Question: I am so confused why the cout statement is not printing the contents of the array c_braces_array in the function find_depth;
All I am trying to do is pass an array and print its values.
'''
#include <iostream>
int find_depth(char c_braces_array[], int no_of_braces)
{
for(int i=0; i<no_of_braces; i++)
{
std::cout<<"val is:"<<c_braces_array[i]<<"F
";
}
return 0;
}
int main()
{
char braces[100] = {0};
int ret_val = find_depth(braces, 100);
std::cout<<ret_val;
system ("pause");
return 0;
}
'''
O/P:
> ...
val is: F
val is: F
val is: F
val is: F
val is: F
0Press any key to continue . . .

Edit:
I initialized the array to contain all 0s in the main. So I was expecting 0s to be printed. I am not sure where the O (as in Oh!) thing comes into context. Can someone explain a bit more on that?
I was expecting this o/p
> val is:0 F
Edit - 2:
Guys thanks. Thanks for pointing out the bug.
Also I do not understand why the following line initializes only braces[0] with 'a' instead of the entire array. WHat is the correct way to init the entire array instead of running a for loop.
Now my code looks as below.
'''
main(){
...
char a_char = 'a';
char braces[100] = {a_char};
}
find_depth(..)
{
...
std::cout<<"val is:"<<c_braces_array_ptr[i]<<"X
";
}
'''
O/P
Inside main: a
val is:aX
val is: X
val is: X
val is: X
val is: X
val is: X
val is: X
val is: X
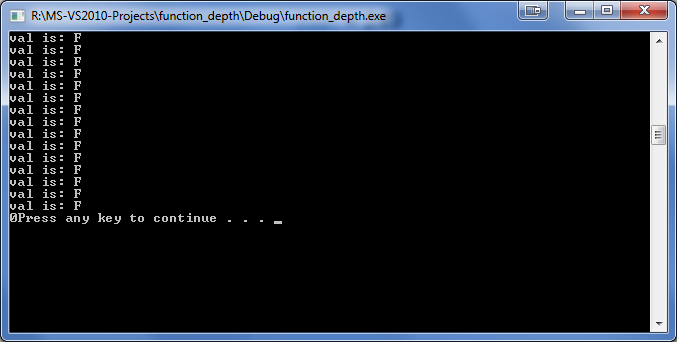
Answer: It seems most of your questions were answered, but for the sake of completeness, let's review.
1. The reason why nothing is printing where you expect is because you've initialized the array to contain all 0 values. A 0 is a null-terminator for c-strings, meaning it marks the end of a string. It is a non-printing character as well, we don't want to end every c-string with a printing-character, that wouldn't make sense. If you want the ASCII character 0, you would need '0' which is decimal 48. (See: http://www.asciitable.com/)
2. When declaring and initializing an array with data, it will fill each element with the corresponding data in your initialization list. In example; char myArray[10] = {'a', 'b', 'c'}; would initialize the array with the values myArray[0] = 'a'; myArray[1] = 'b'; myArray[2] = 'c'; but what about all of the other elements? It doesn't assume you want one element repeated, and it also assumes you don't want garbage. Instead it fills the array up with 0 values.
3. I assume your next question might be along the lines of "How can I fill it with a different value?" There is no way to change how the array is initialized without explicitly stating each and every value for each and every element. But - you can set each value. unsigned int i;
char myArray[100]; // Don't waste time initializing any data yet.
for(i = 0; i < 100; ++i)
{
myArray[i] = 'a'; // Set each element to 'a' - Now it's initialized!
}
Another option is to use memset();, which is a part of <string.h>. This will set each element to a given value, and for your case is probably what you need. This is done like so: #include <string.h>
char myArray[100]; // Declare, don't initialize.
memset(myArray, 'a', 100); // Initialize by setting each value to 'a'!
Hope this helped! It may be useful to just practice and play around with c-strings to understand them a bit better. Just a note, there is a difference between ''0'' and '0', '0' is just the value of zero, whereas ''0'' is the character value for the zero character. (Read: '48'). So if you want to memset to print 0, you have to 'memset(myArray, '0', 100);'